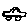
Label: car